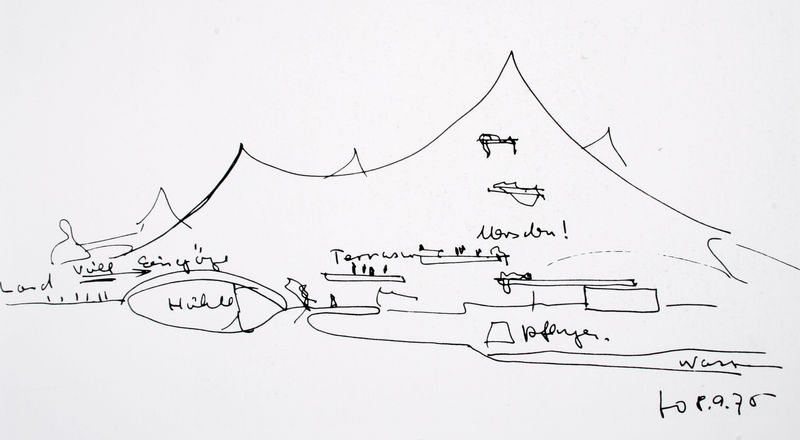
Titel: Skizze zur Fortentwicklung des Deutschen Pavillons auf der Weltausstellung in Montreal 1967
Künstler: Frei Otto
Schlagwörter: münchen, olympia, zelt, zelz